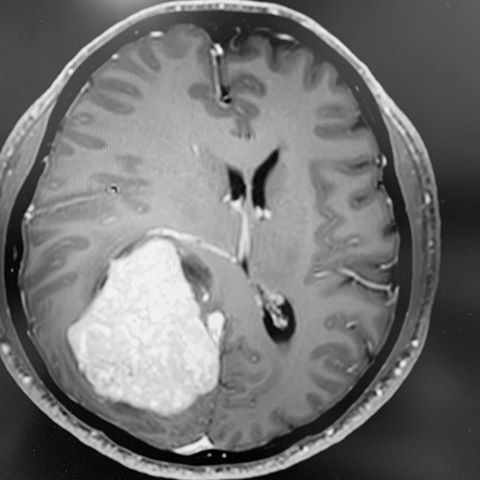
Label: meningioma